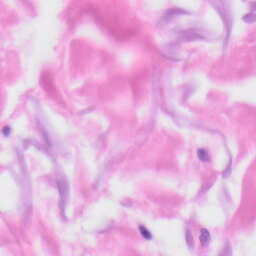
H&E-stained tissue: Skin